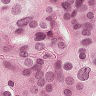
Metastatic tissue present: yes